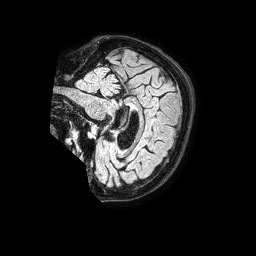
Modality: FLAIR
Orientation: sagittal
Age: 85
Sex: female
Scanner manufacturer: philips
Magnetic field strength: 1.5 T
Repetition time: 4.8 s
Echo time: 0.3 s